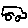
Label: car